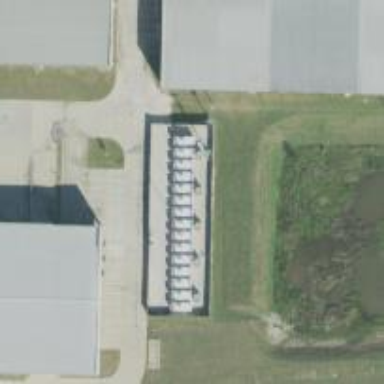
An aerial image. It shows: Generator for power supply.